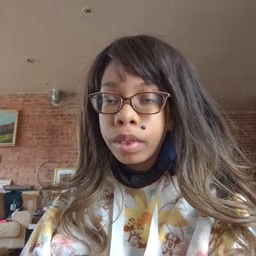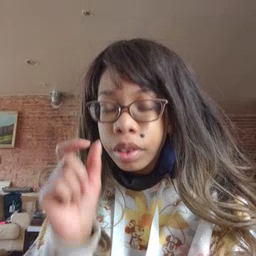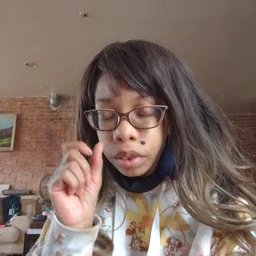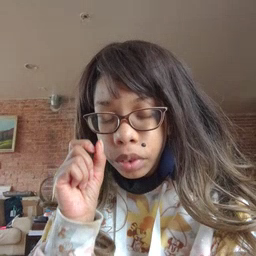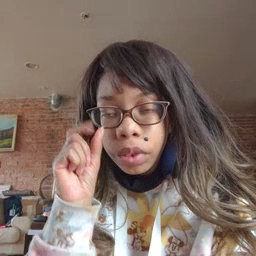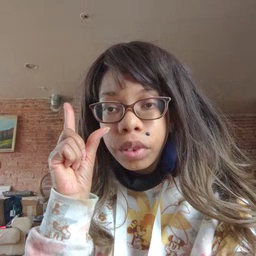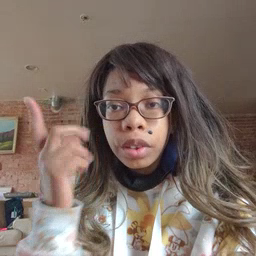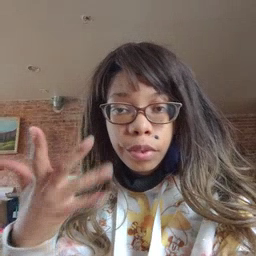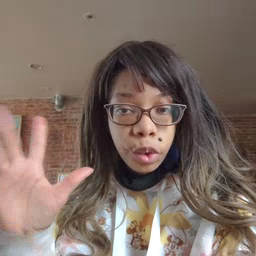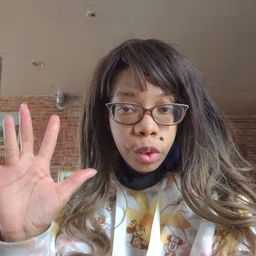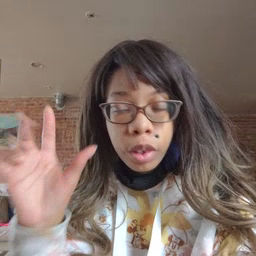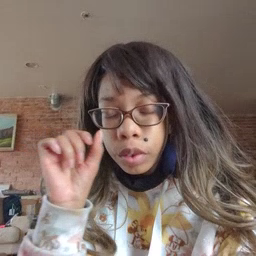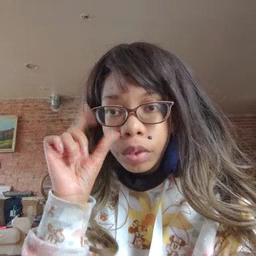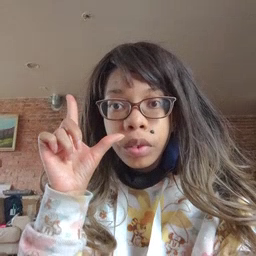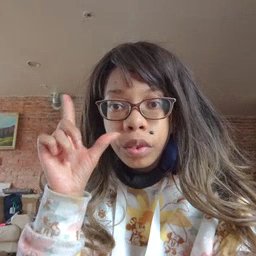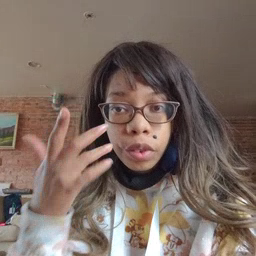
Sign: awake